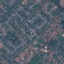
Label: Residential